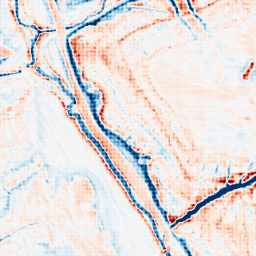
Category: edge_preserving
Decomposition family: anisotropic_diffusion
Decomposition parameters: iterations: 50
kappa: 100
gamma: 0.15
Upsampling method: sinc_hamming
Upsampling parameters: scale: 8
kernel_size: 8
Upsampling scale: 8